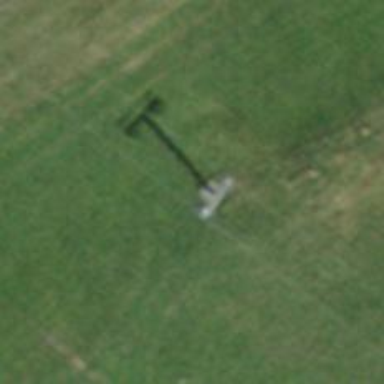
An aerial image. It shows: Pylon for aerialway.